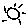
Label: sun